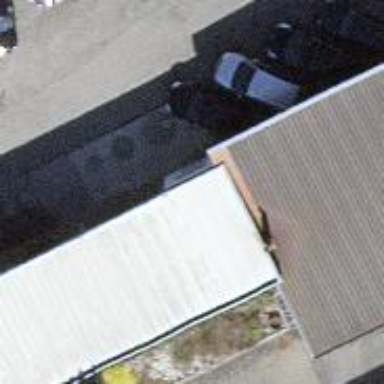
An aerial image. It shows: Car wash facility located inside building.